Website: bh-photo
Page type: address-validator
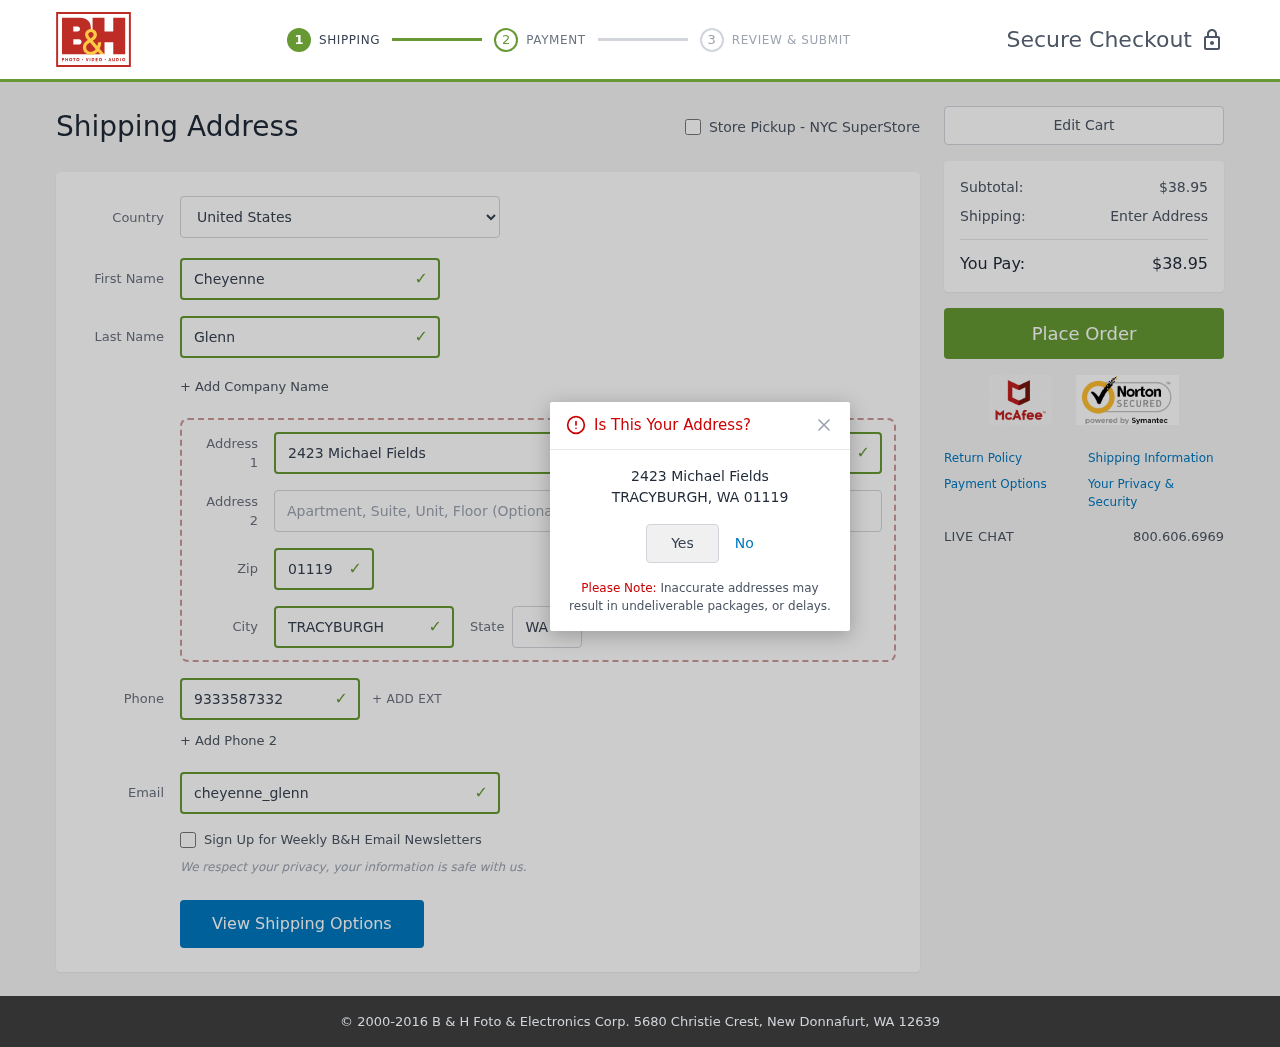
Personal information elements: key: PII_CITY
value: Tracyburgh
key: PII_COUNTRY
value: United States
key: PII_EMAIL
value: cheyenne_glenn@hotmail.com
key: PII_FIRSTNAME
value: Cheyenne
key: PII_LASTNAME
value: Glenn
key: PII_PHONE
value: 9333587332
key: PII_POSTCODE
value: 01119
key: PII_STATE_ABBR
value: WA
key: PII_STREET
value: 2423 Michael Fields
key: PII_CITY_CONFIRM
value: TRACYBURGH
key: PII_POSTCODE_FULL
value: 01119
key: PII_POSTCODE_NUMERIC
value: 1119
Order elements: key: ORDER_SUBTOTAL
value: $38.95
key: ORDER_TOTAL
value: $38.95